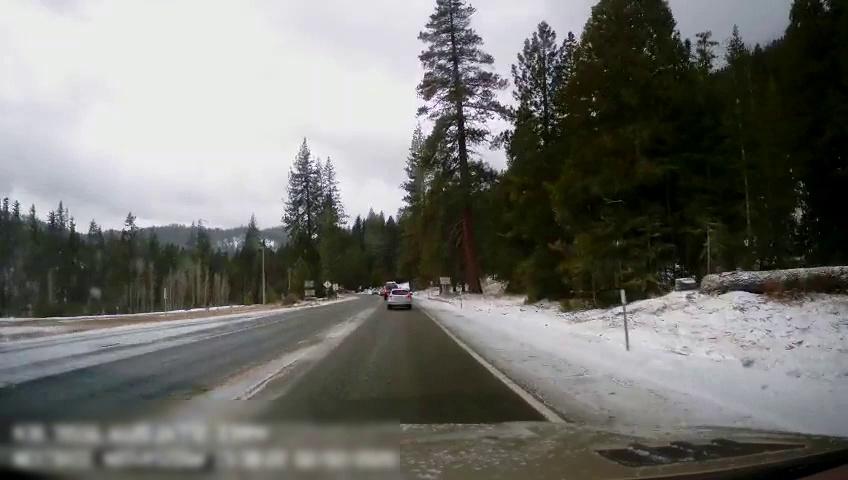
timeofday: Day
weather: Snowy
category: Drivable Space
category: Vehicles | Truck
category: Vehicles | SUV
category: Lanes | Current Lane
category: Lanes | Opposite Lane
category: Traffic | Signs